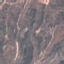
Land use / land cover: HerbaceousVegetation